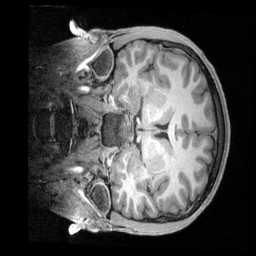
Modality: T1w
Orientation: coronal
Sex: male
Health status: ill
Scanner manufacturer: siemens
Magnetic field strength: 3 T
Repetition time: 2.4 s
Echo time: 0.00201 s